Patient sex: M
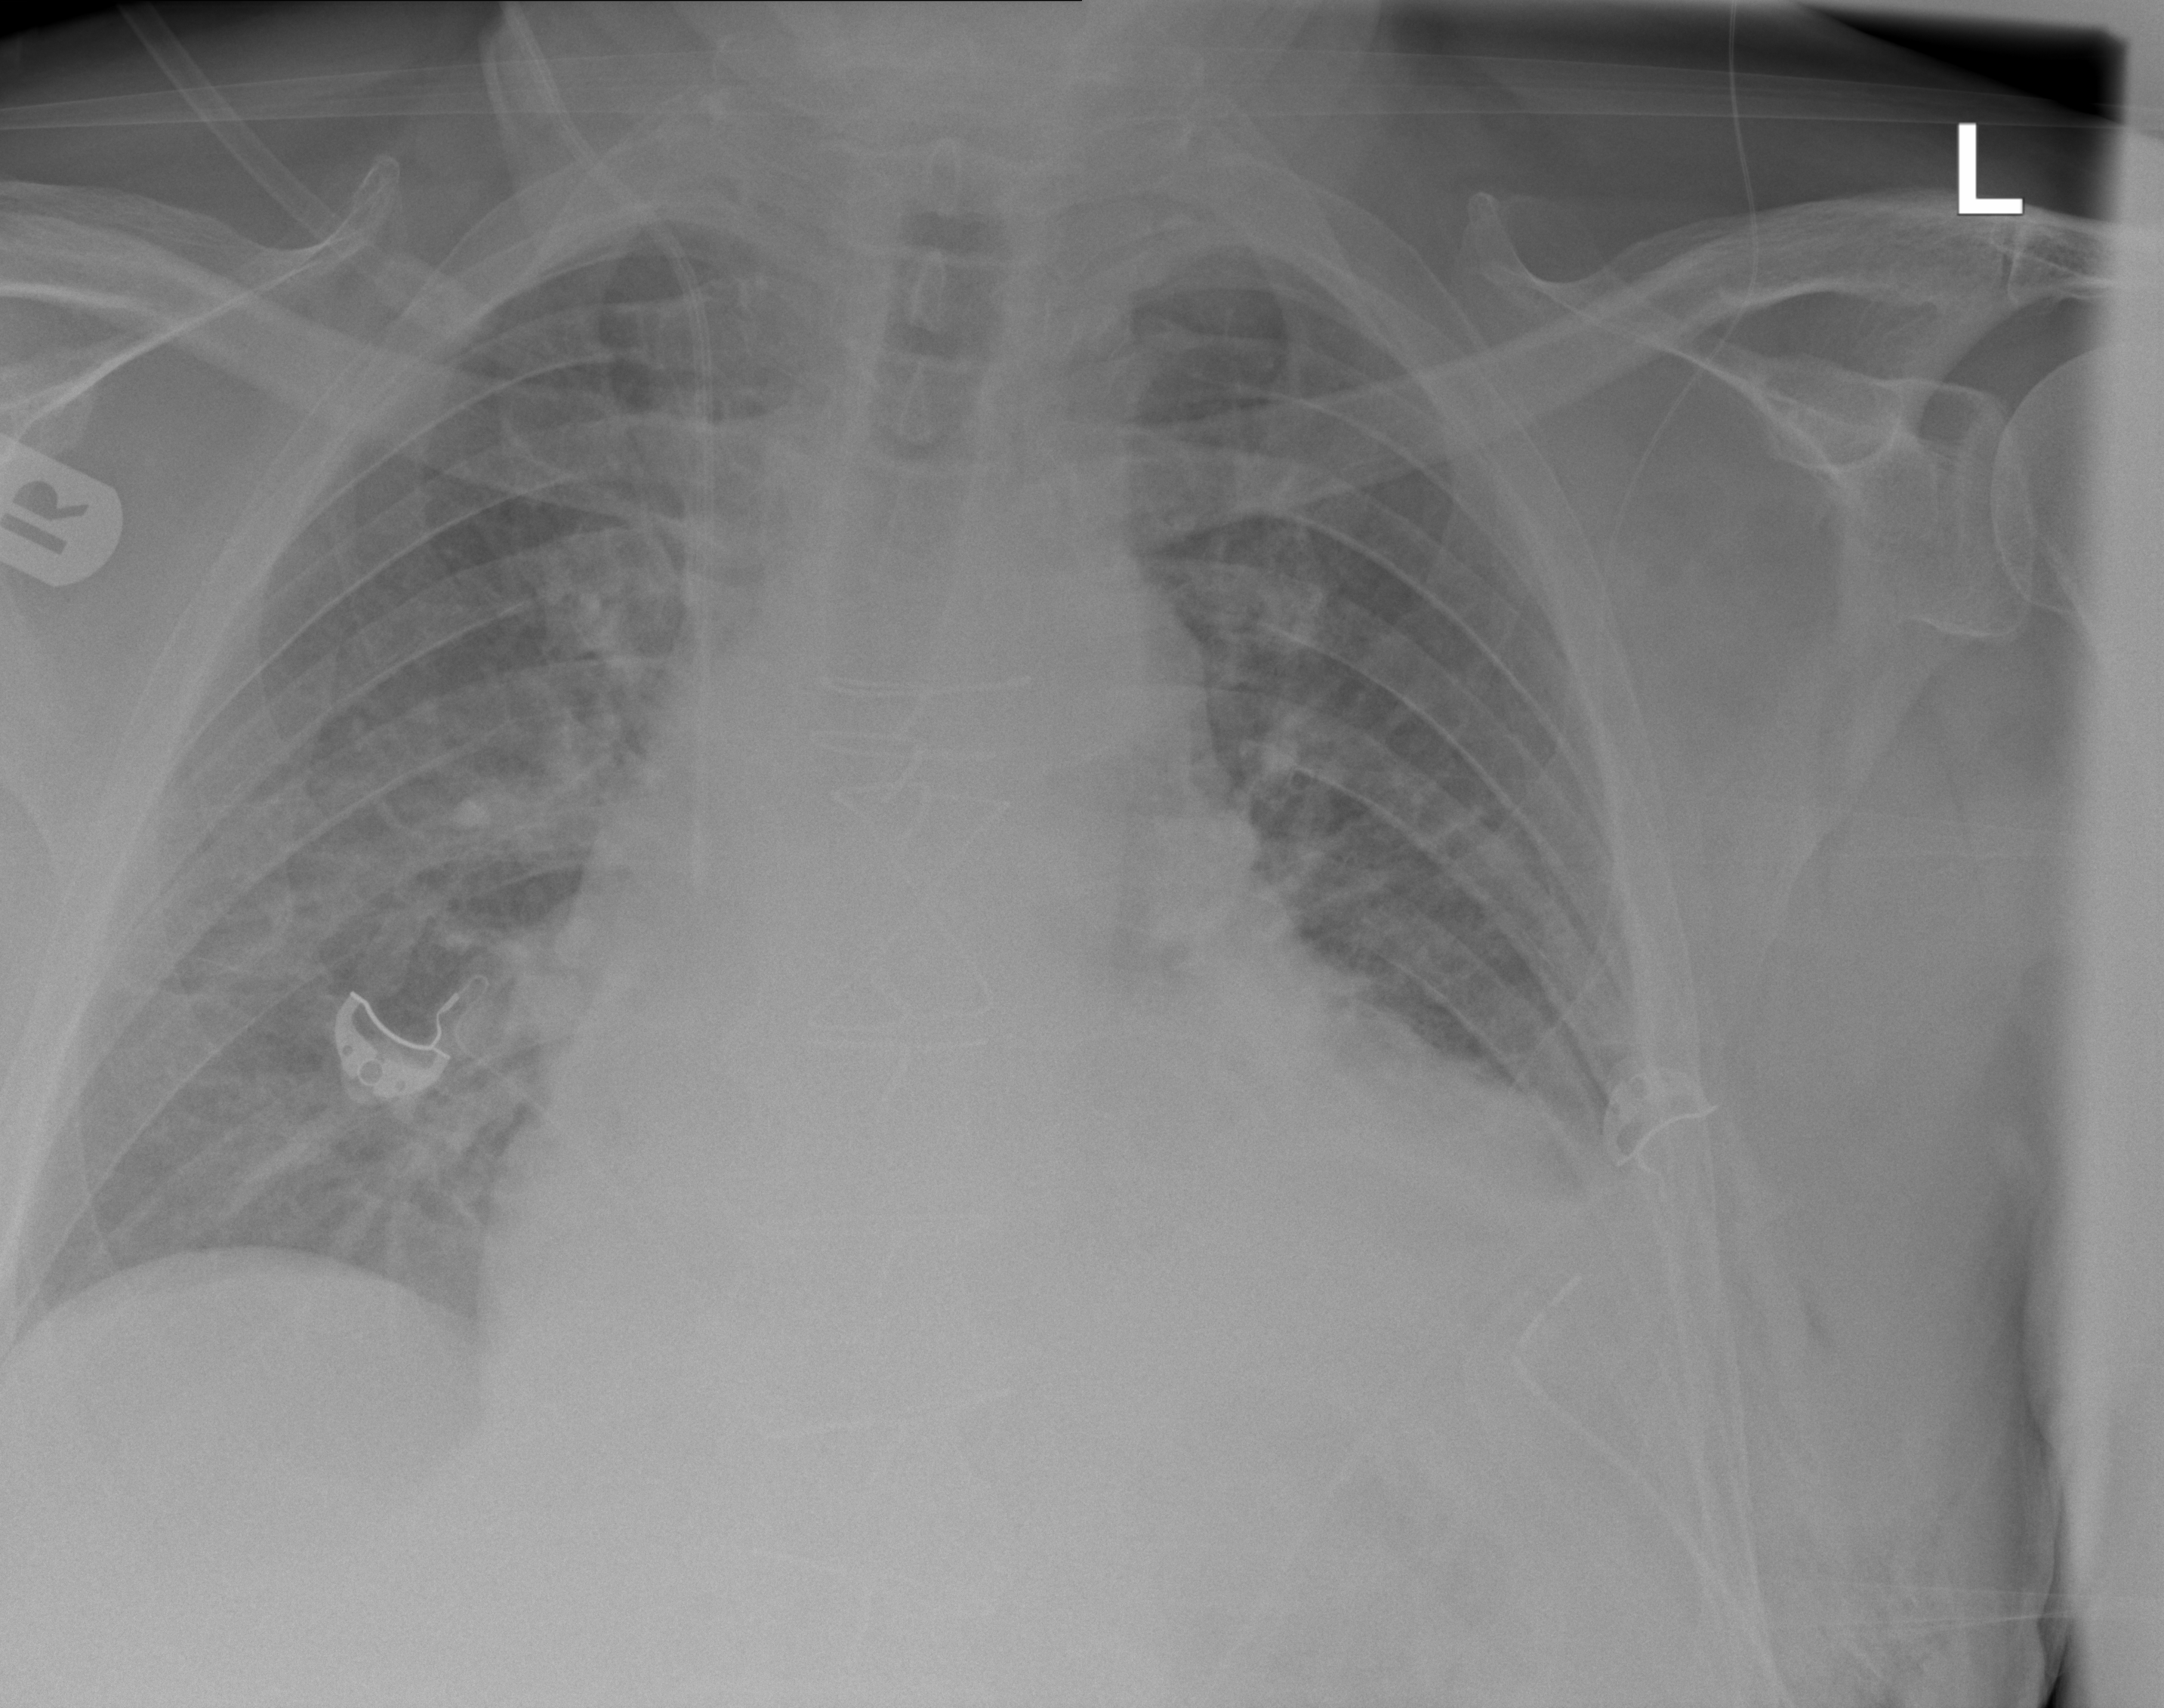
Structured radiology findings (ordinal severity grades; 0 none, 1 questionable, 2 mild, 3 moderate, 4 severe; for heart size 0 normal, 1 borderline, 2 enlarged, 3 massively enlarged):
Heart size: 2
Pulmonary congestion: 2
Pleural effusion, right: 0
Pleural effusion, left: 2
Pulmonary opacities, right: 2
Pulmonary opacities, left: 1
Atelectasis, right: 1
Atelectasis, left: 2